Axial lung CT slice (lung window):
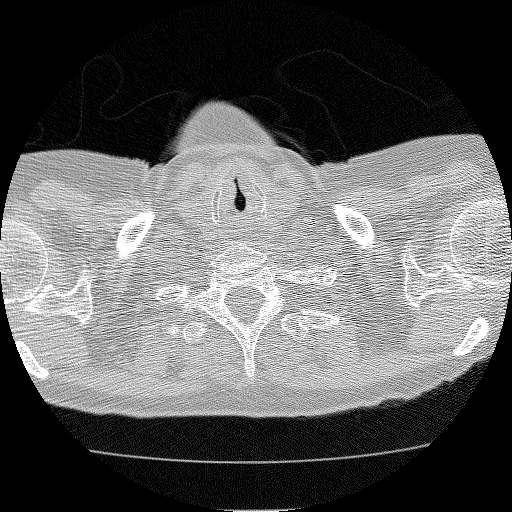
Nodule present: no